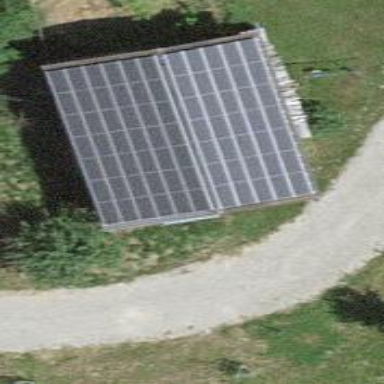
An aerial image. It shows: Solar power generator using photovoltaic panels.